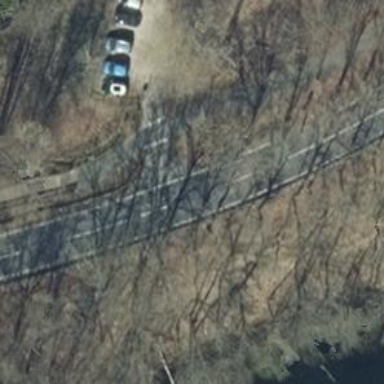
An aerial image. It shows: Asphalt track with grade 1 tracktype.